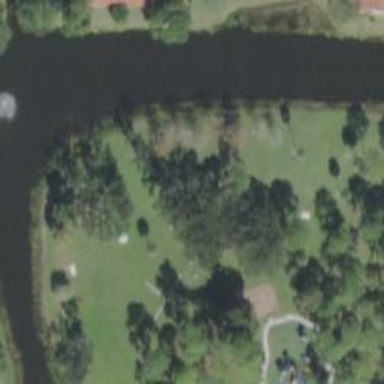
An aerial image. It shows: Disc golf hole.